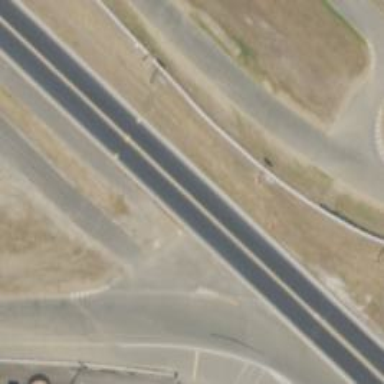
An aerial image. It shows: Escape road.